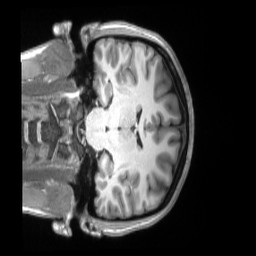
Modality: T1w
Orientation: coronal
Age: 21
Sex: female
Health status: ill
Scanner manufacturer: siemens
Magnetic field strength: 3 T
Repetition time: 2.2 s
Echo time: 0.00157 s